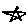
Label: star